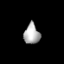
Tissue: lung
Cell type: Epithelial cells
Senescence score: 0.08213
Nuclear area (px): 305
Mean DAPI intensity: 176.111